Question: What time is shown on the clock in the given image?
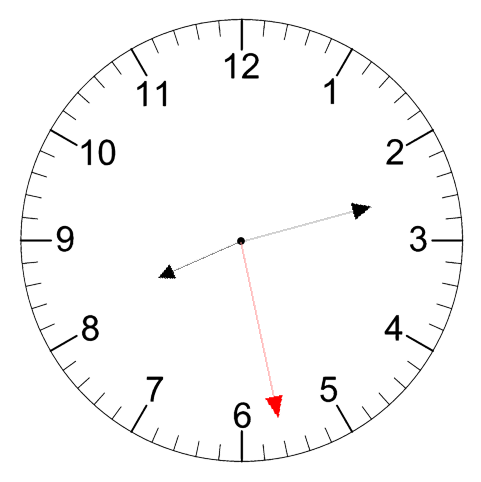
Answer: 08:12:28